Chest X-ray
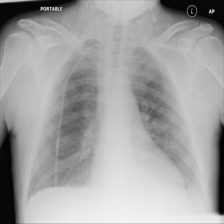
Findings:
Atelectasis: positive
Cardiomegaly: negative
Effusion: positive
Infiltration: negative
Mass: negative
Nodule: negative
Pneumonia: negative
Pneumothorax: negative
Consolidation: positive
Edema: negative
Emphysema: negative
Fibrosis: negative
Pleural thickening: negative
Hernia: negative